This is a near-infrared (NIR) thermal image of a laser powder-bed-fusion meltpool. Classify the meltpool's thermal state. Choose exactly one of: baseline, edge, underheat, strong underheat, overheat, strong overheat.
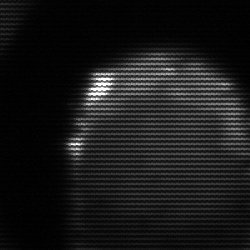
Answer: edge